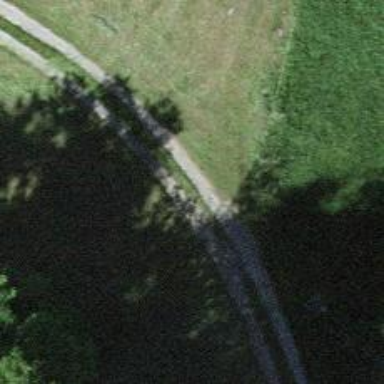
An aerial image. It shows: Unpaved track with grade3 tracktype.